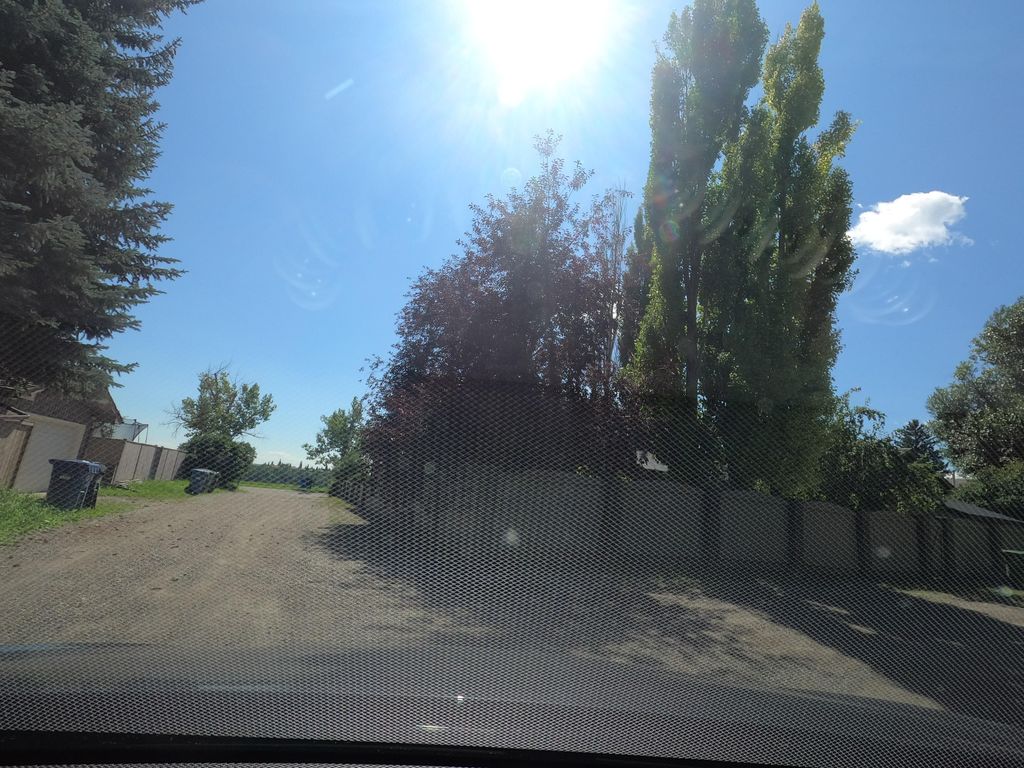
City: calgary